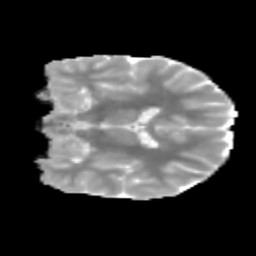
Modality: MD
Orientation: coronal
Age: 11
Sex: male
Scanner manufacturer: siemens
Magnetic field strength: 3 T
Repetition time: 3.8 s
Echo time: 0.07 s